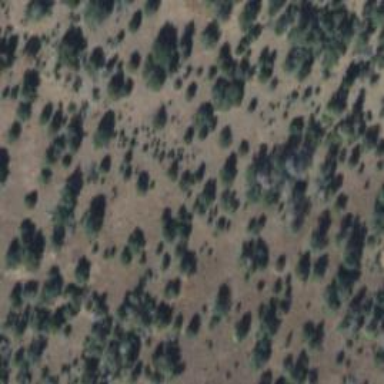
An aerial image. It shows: Area covered in scrub vegetation.